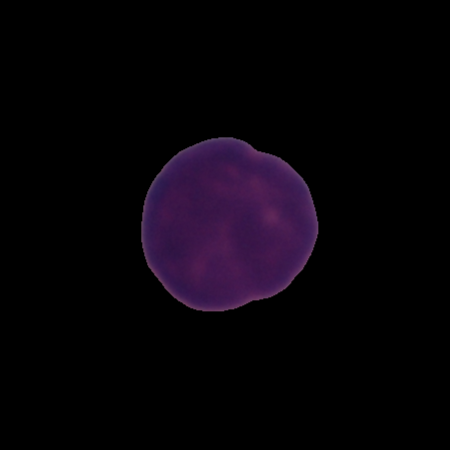
Label: healthy